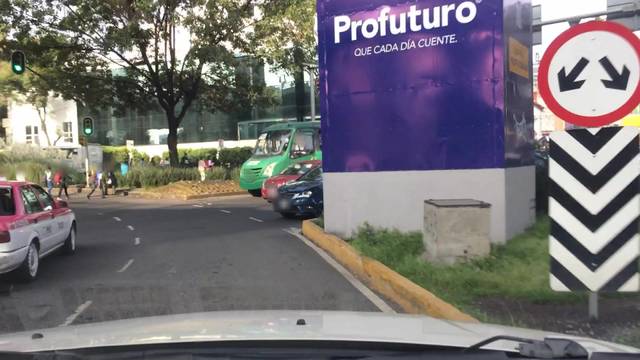
Region: Mexico
Coordinates: 19.364, -99.191